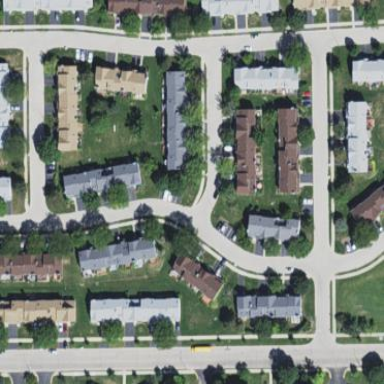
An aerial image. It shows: Condominium within residential area.